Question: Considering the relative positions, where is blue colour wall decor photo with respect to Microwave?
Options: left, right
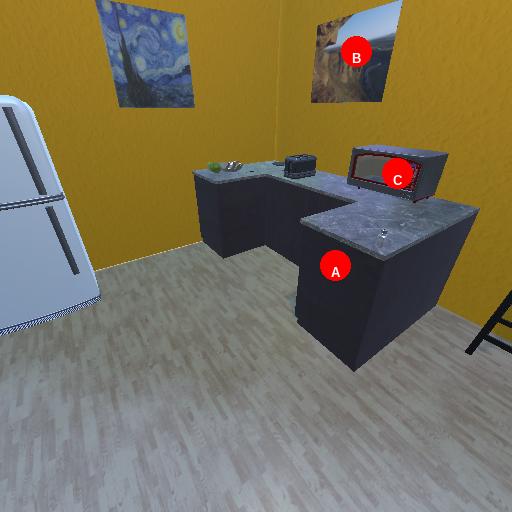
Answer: left